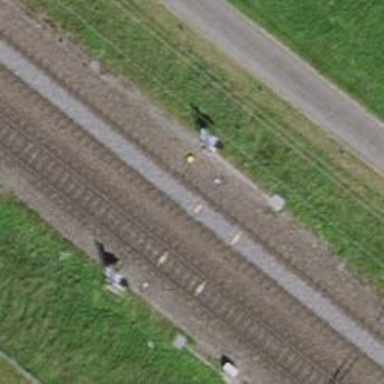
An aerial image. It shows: Railway signal.